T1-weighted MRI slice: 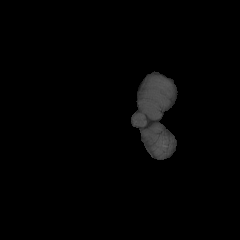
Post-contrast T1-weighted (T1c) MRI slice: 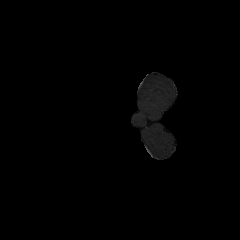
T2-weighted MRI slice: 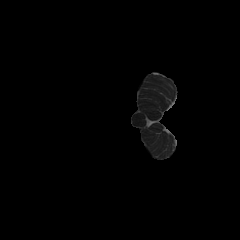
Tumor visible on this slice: no